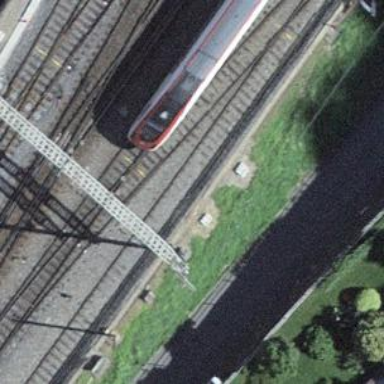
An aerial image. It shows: Single-track railway siding with electrified contact lines.